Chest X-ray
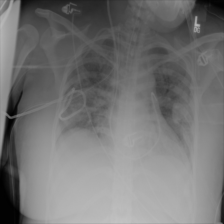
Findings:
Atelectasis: negative
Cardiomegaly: negative
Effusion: negative
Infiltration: negative
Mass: negative
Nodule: negative
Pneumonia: positive
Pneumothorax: negative
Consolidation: negative
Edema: negative
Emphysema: negative
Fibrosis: negative
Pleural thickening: negative
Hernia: negative